Field crop: maize
Growth stage: 2
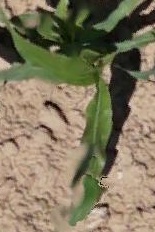
Species: maize